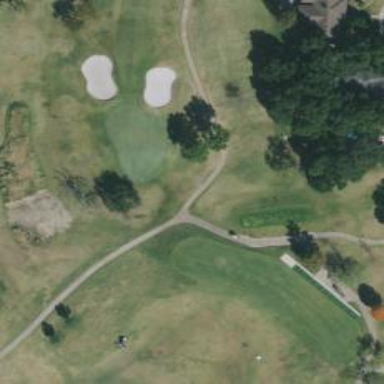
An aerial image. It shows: Path for both roads and golfers.